Question: Looks like a folder inside of a folder - or maybe a lock? The file cannot be opened and none of the content appears to be there.
One thing I do know is that this folder is a repo itself, inside of a repo

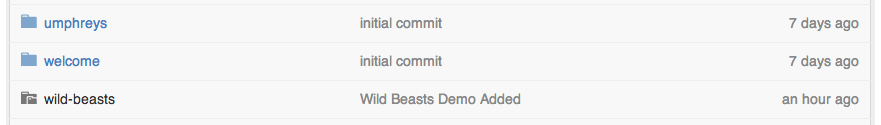
Answer: Considering it is <URL>, one way for you to see its content is to:
- - do a:'''
git submodule update --init
'''
But you should be able to click on it and browse its content directly from the web, if it was a repo hosted by GitHub.
See an example in my project <URL> is directly browsable.